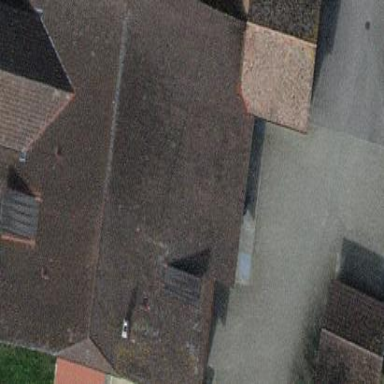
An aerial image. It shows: Farm building.